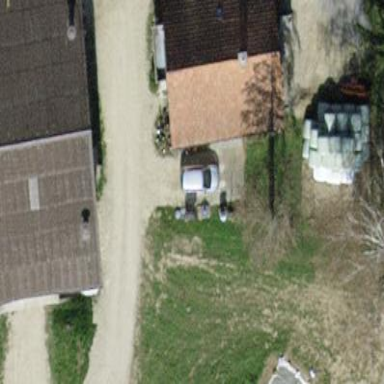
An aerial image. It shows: Simple house.